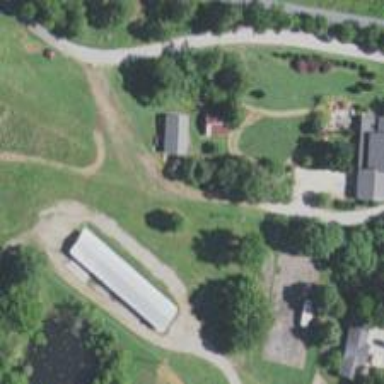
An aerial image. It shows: Driveway leading to service road.